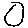
Label: circle